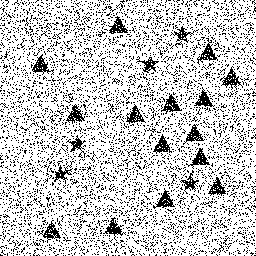
Squares: 0
Triangles: 15
Stars: 5
Total shapes: 20